Question: ## Problem
I want to display an iframe within an image, but have no idea how to do this. Is there a better way than purely positioning with css?
I have a html page that displays other websites, and I would like to display an iframe within the screen of the image below on that page.

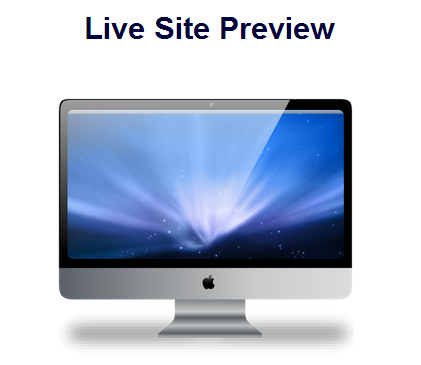
Answer: I made the screen a background image and then used a absolute positioned iframe.
i added a YouTube iframe to the screen in the demo.
<URL>
'''
.outer {
background-image: url('http://i.stack.imgur.com/6hnLq.png');
width:420px;
height:365px;
}
.inner {
position: relative;
background-color:;
left: 67px;
top: 109px;
width:277px;
height:150px;
}
'''
............
'''
<div class="outer"><iframe class="inner"></iframe>
'''
you could even use a 2 or 3px border-radius to match the image.